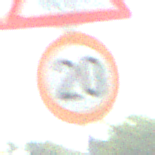
Verkehrszeichen: Geschwindigkeit20
Zusatzzeichen oben: ReiterLinks
Umgebung: Outdoor, Nature
Tageszeit: MorningAfternoon
Wetter: PartlyCloudy
Licht: Natural
Jahreszeit: NotSpecified
Kontrast: HighContrast